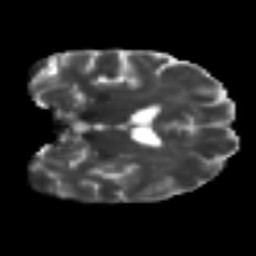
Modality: T2w
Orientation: coronal
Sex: male
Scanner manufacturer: ge
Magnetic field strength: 3 T
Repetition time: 7 s
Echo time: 0.0804 s